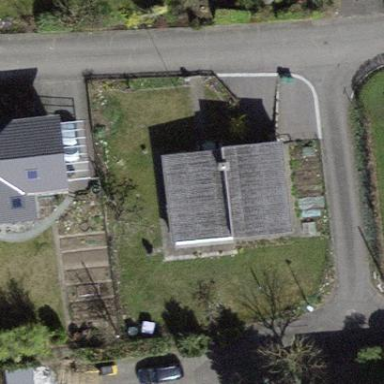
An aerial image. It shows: House with tile roof.